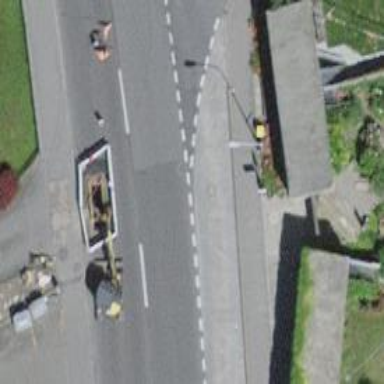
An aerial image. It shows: Bus stop with platform for public transport.